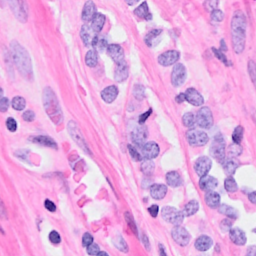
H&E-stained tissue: Breast